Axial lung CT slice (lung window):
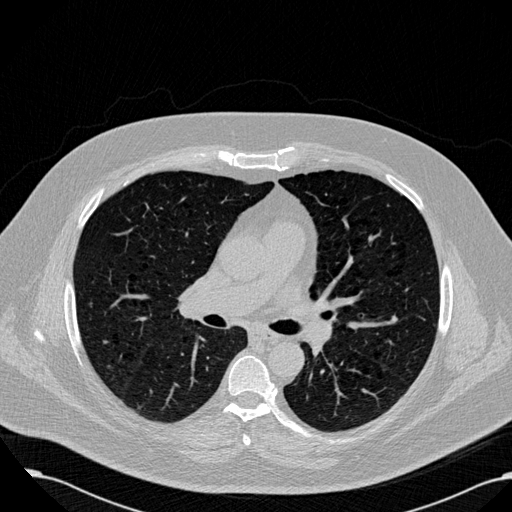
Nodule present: no